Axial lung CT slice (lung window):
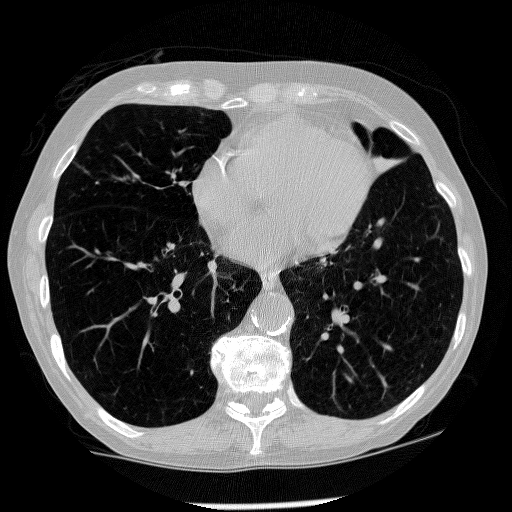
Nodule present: no